Question: I'm trying to fetch the last element according to it's name.
I know there is Last() method on .Net 4, but since I must work with .Net 3.5 how can I find it.
Example:
The xml used as log file.
My method signature: GetLast(XName xName), and returns the last element specified (ExecutionReport, Scenario, Function etc.)
I would like to get this element in order to add element afterwards.
This is the Xml file:
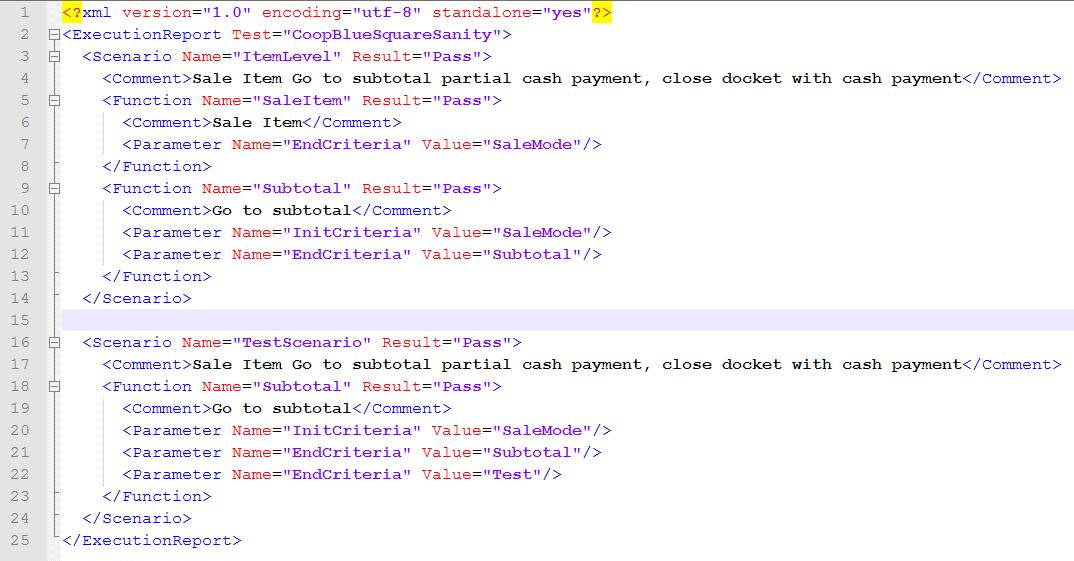
Answer: '.Last()' exists in .Net 3.5 too.
You can write 'parent.Elements("ChildName").Last()'.